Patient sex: M
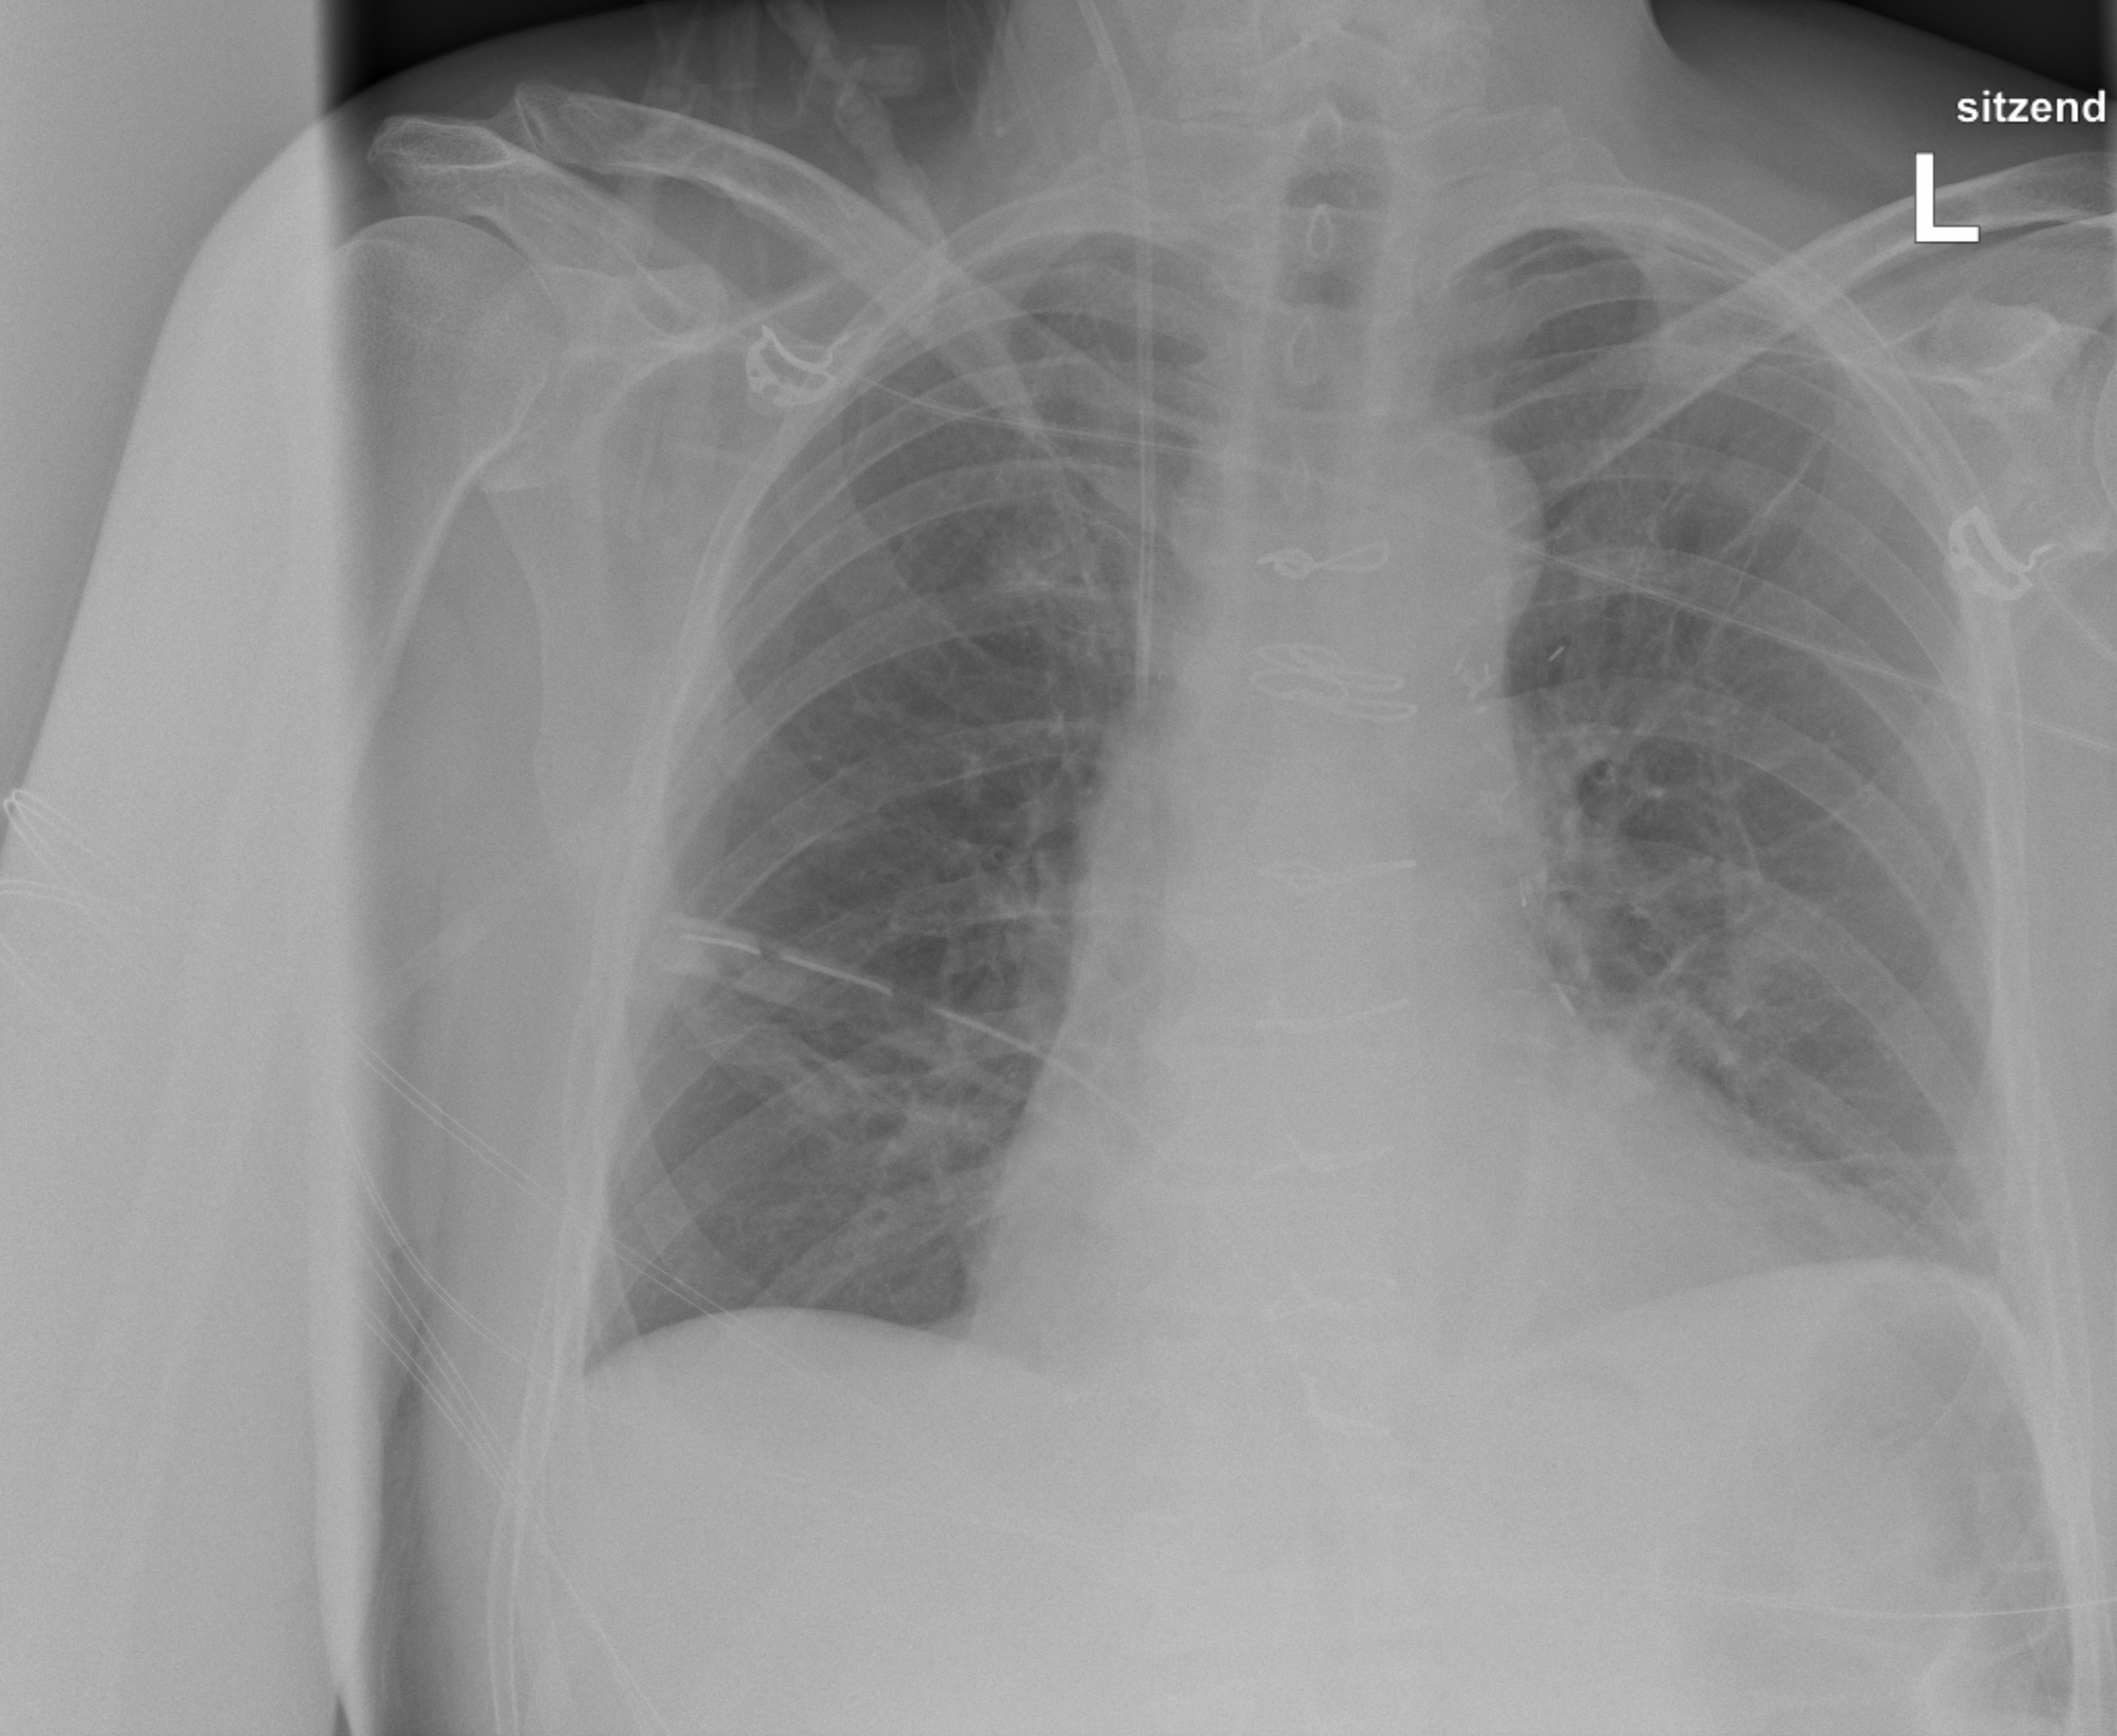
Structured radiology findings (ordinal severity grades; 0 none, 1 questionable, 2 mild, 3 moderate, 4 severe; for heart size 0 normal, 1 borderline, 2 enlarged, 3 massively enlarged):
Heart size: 0
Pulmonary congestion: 0
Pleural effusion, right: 0
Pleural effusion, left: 0
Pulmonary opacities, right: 0
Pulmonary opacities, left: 0
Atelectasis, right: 2
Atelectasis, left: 2